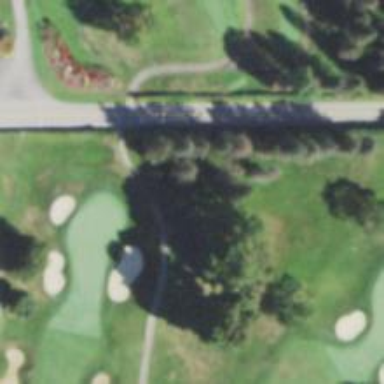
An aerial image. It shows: Path used for both walking and golf.